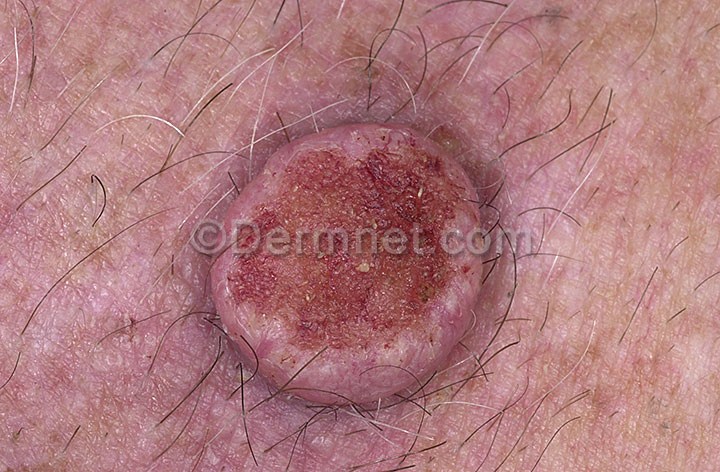
Disease: Seborrheic Keratoses and other Benign Tumors